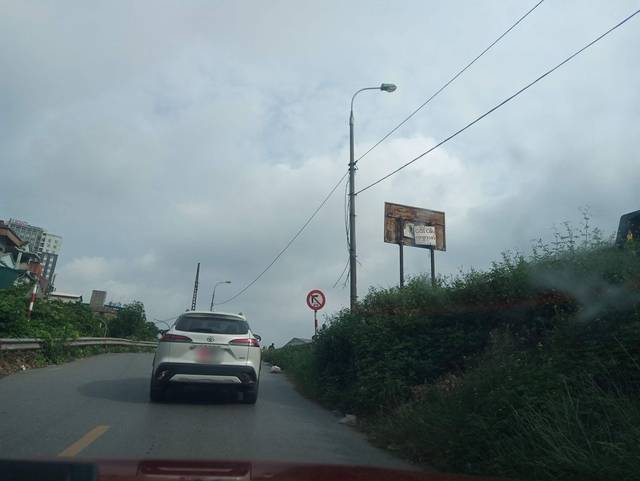
Region: Vietnam
Coordinates: 21.001, 105.879